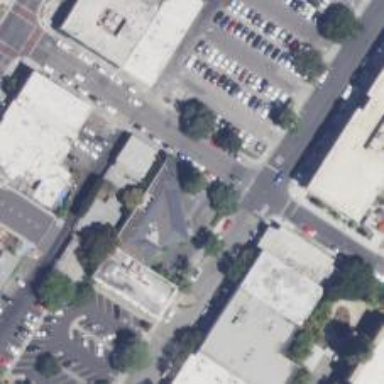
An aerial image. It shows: Parking space.